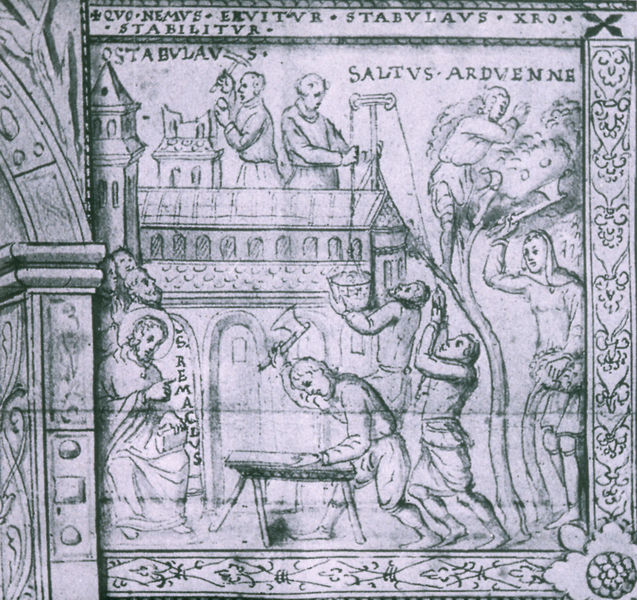
Titel: Nachzeichnung vom Remaklus - Retabel
Institution: Liège; Archives de L’Ètat
Schlagwörter: baum, feder, mann, wasser, weiß, bäume, fluss, menschen, fenster, frankreich, holz, männer, schwarz, tisch, zeichnung, dach, gebäude, haus, ornament, architektur, rahmen, kirche, turm, schrift, bogen, arbeiten, zug, mauer, ziegel, grafik, bank, arbeiter, figuren, detail, korb, steinmetz, bögen, hacken, flaschenzug, kohle, kran, druck, radierung, darstellung, kathedrale, kapitell, heiligenschein, handwerk, handwerker, tischler, werkzeug, axt, hammer, holzfäller, zimmermann, eimer, beil, bau, sklaven, aufbau, baustelle, zeichung, romanisch, latein, kalk, kirchenbau, bauhütte, bauarbeiter, buchmalerei, lastenaufzug, hieb, bauhüttenbuch, fleiß, dombau, dombauhütte, remaclus, zimmerman, ardenne, saltus, ostabulaus, lastenzug